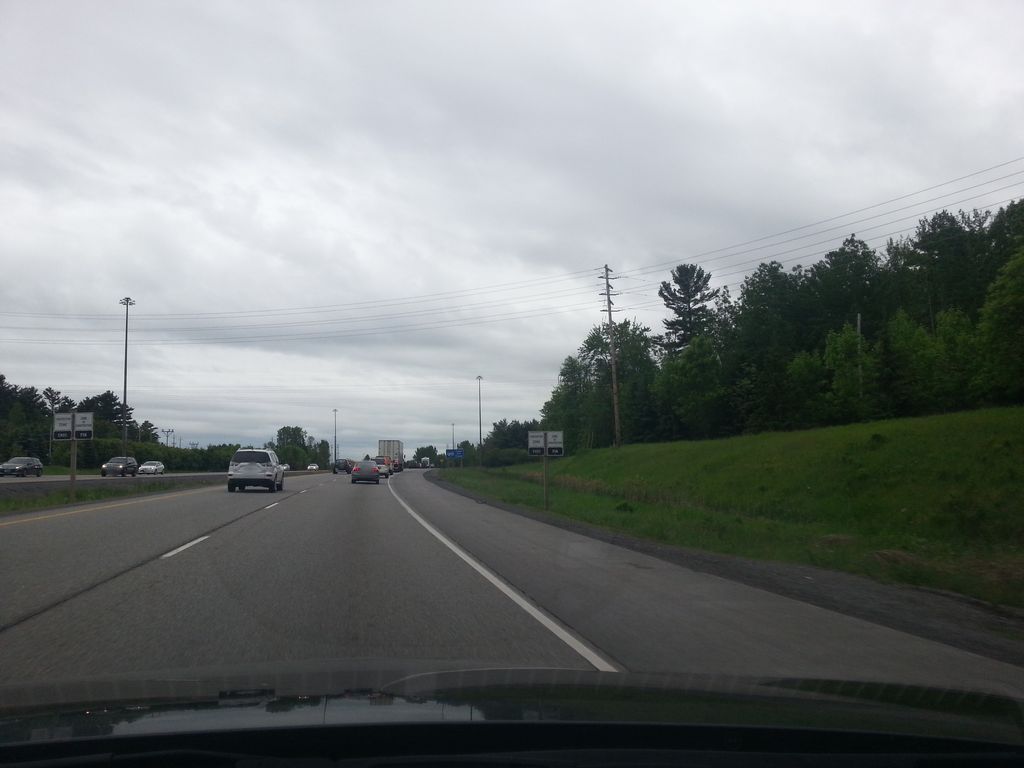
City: ottawa-gatineau